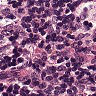
Metastatic tissue present: no